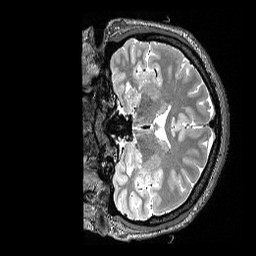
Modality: T2w
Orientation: coronal
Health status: healthy
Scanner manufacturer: siemens
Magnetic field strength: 3 T
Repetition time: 3.2 s
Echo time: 0.565 s